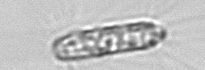
Label: Corethron_hystrix